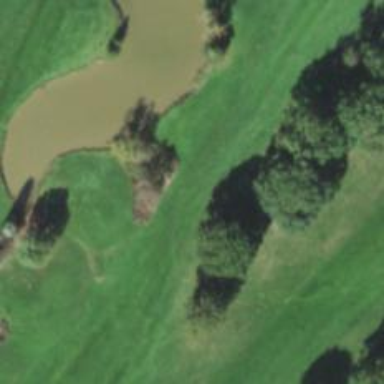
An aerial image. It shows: View of golf hole.